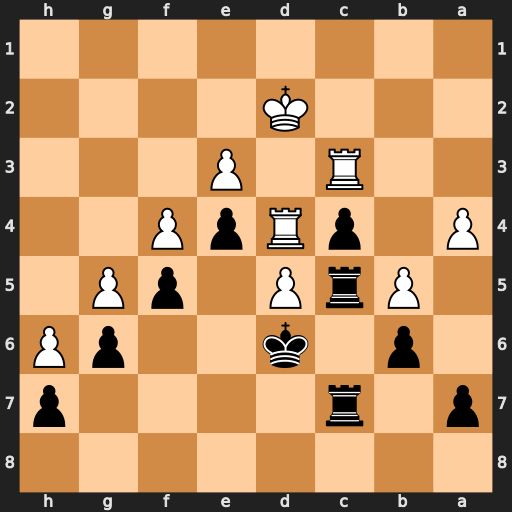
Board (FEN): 8/p1r4p/1p1k2pP/1PrP1pP1/P1pRpP2/2R1P3/3K4/8
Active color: b
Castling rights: -
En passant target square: -
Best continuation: Rxd5 Rxd5+ Kxd5